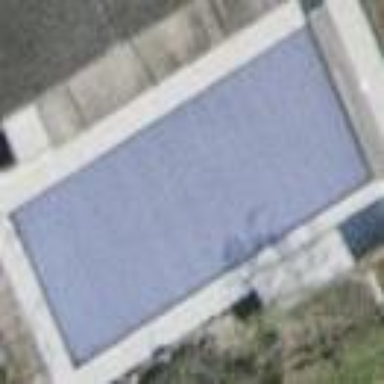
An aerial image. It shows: Swimming pool located in leisure land.